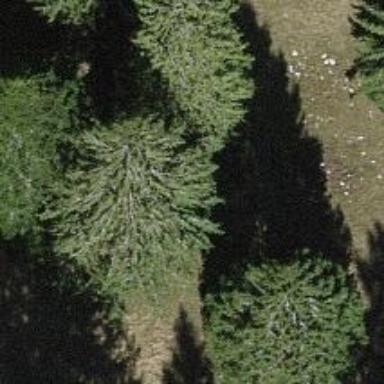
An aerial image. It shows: Single tag "natural: tree."